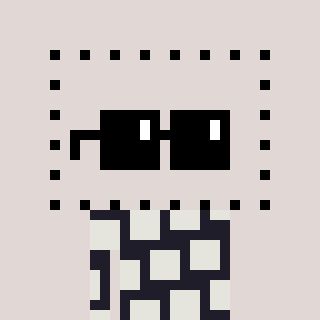
a pixel art character with square black sunglasses, a void-shaped head and a grayscale-colored body on a warm background